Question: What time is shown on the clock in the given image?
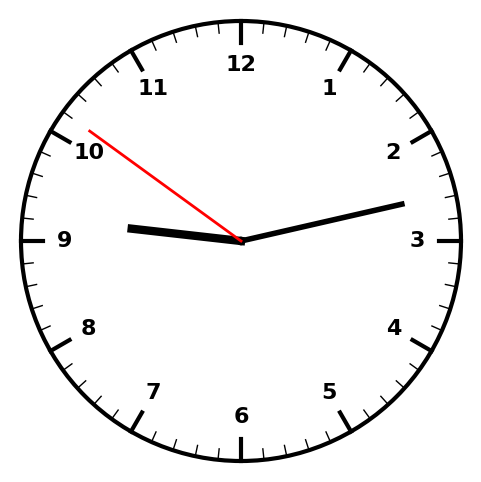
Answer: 09:12:51